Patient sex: M
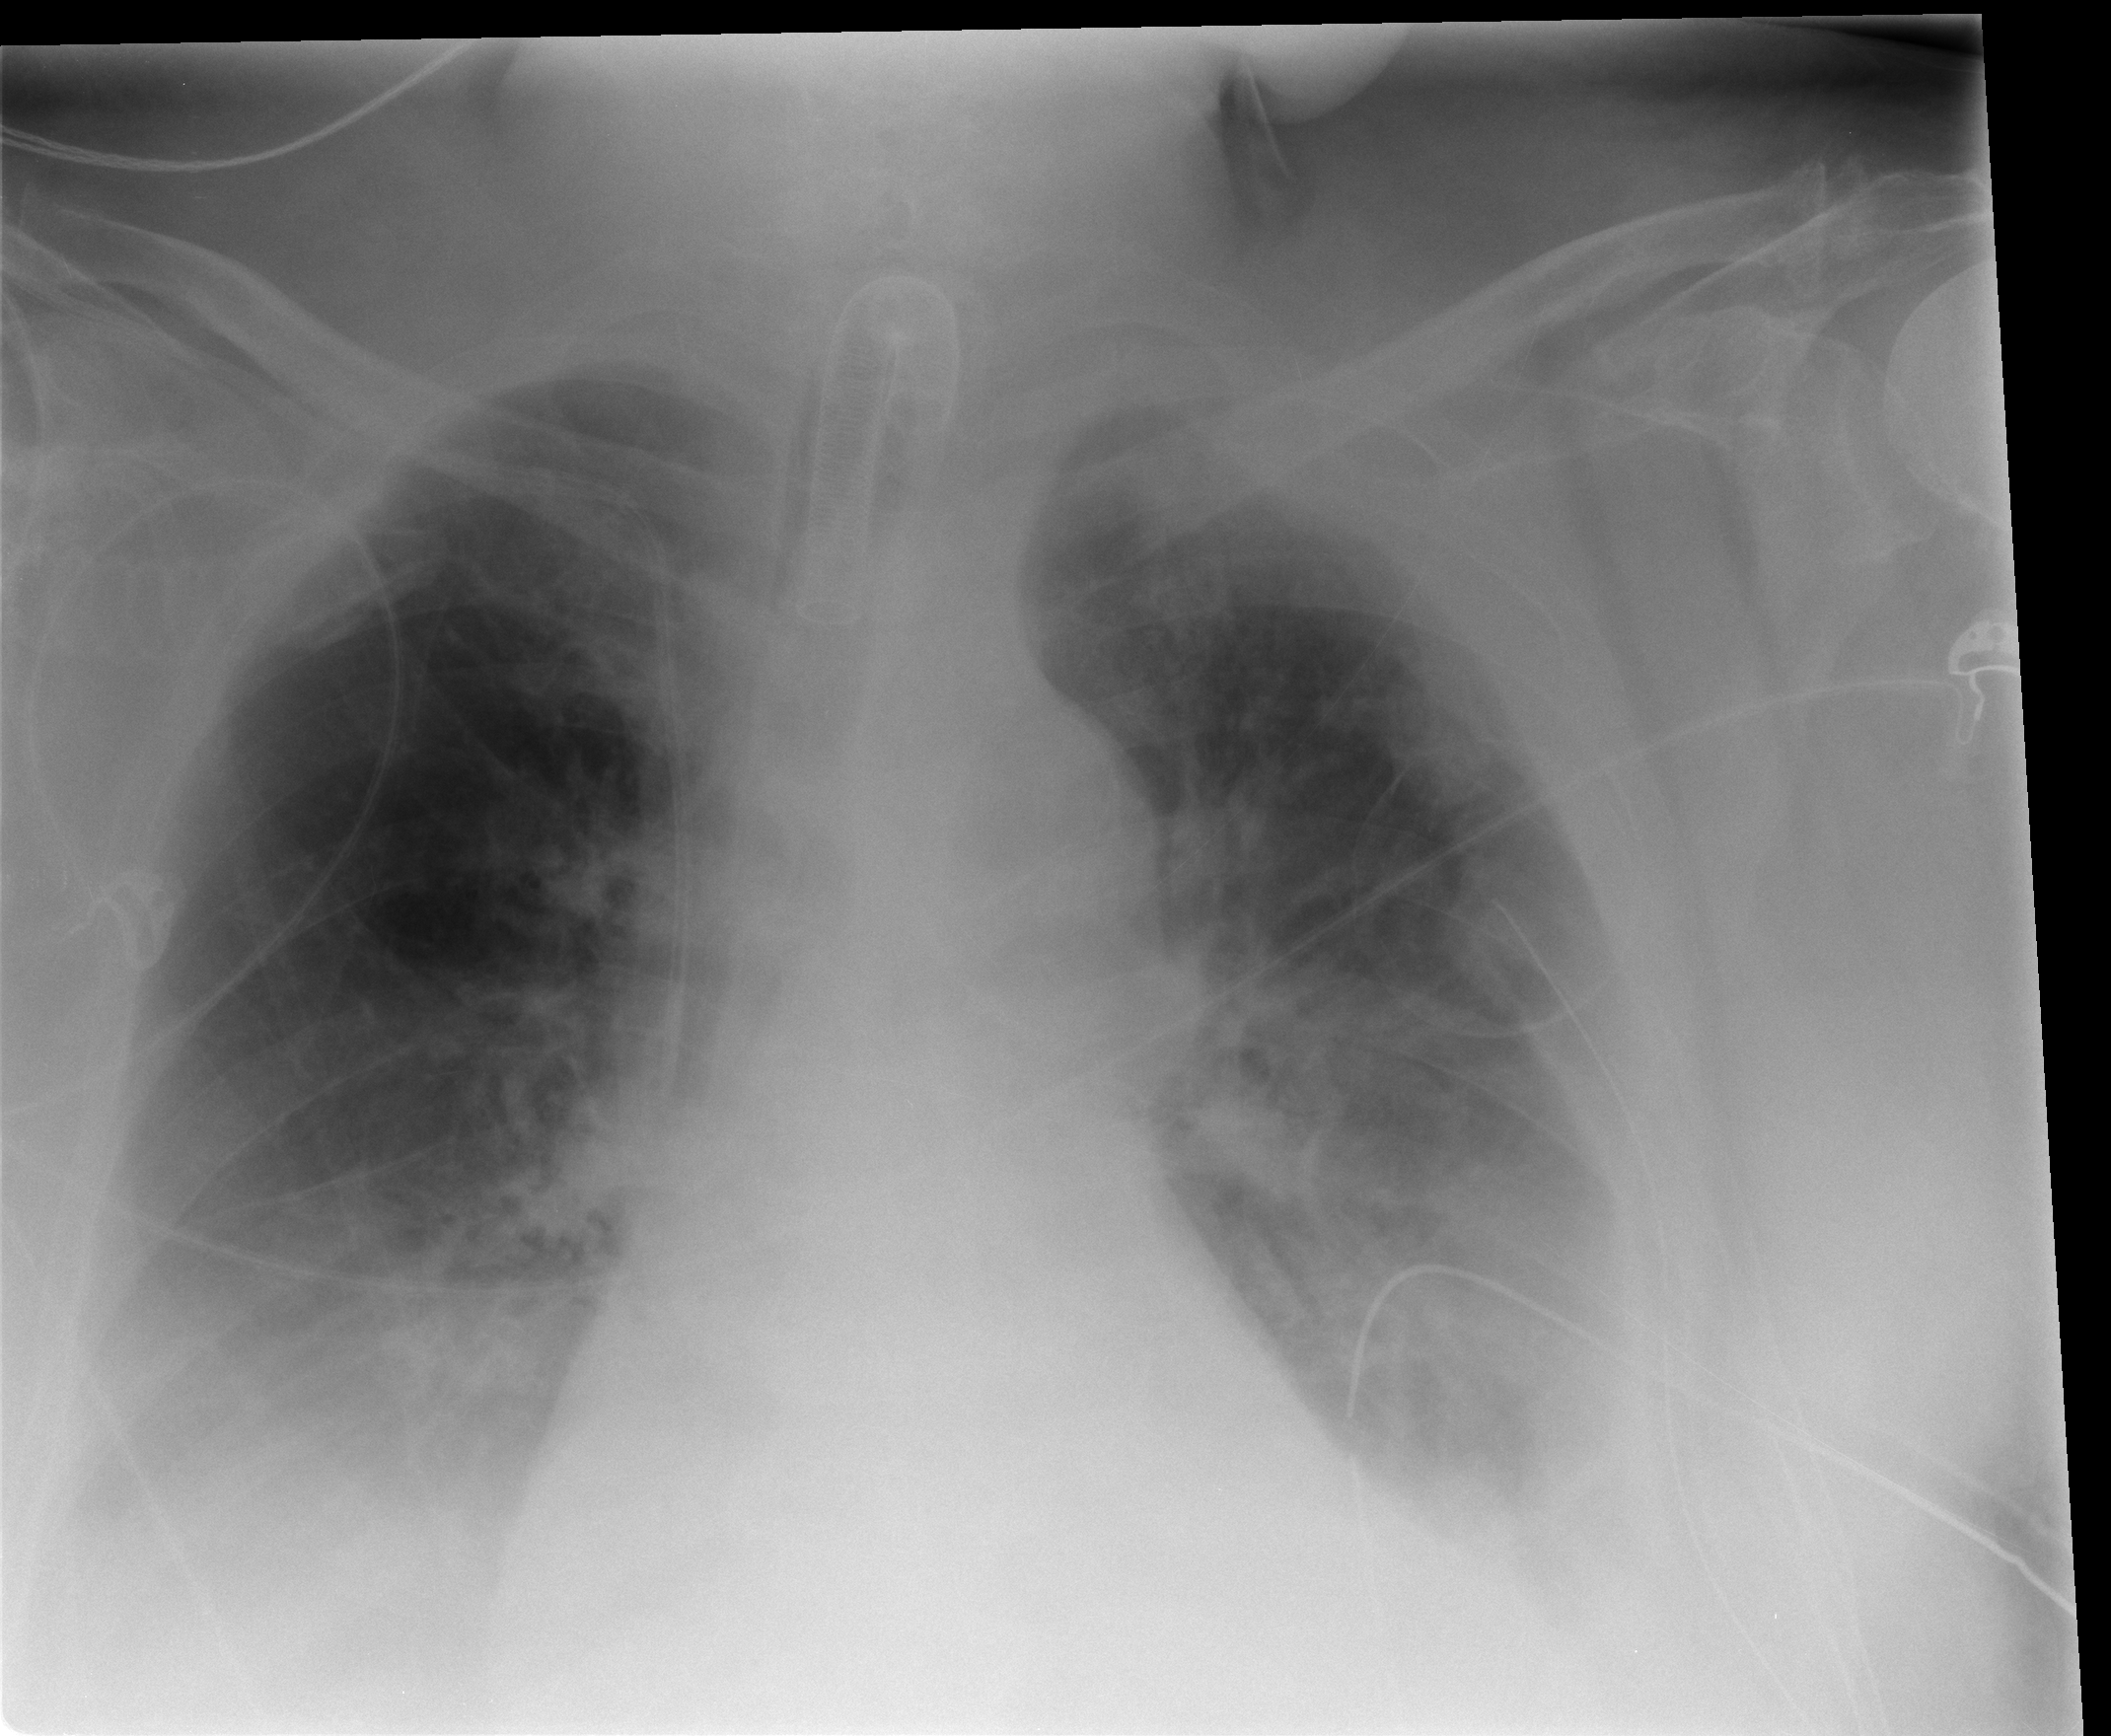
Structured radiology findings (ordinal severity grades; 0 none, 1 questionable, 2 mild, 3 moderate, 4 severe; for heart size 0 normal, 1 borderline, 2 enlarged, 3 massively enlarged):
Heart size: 2
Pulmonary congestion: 0
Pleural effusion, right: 2
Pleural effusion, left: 2
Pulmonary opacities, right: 0
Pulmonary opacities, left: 0
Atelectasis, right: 2
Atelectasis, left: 2